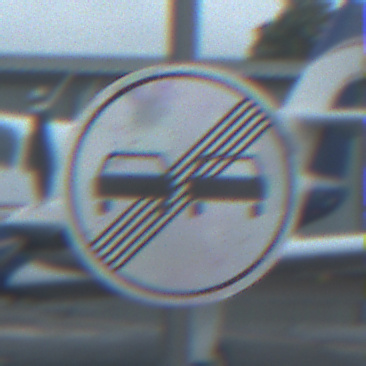
Verkehrszeichen: EndeUeberholverbot
Umgebung: Outdoor, Suburban
Tageszeit: Midday
Wetter: Overcast
Licht: Natural
Jahreszeit: NotSpecified
Kontrast: LowContrast